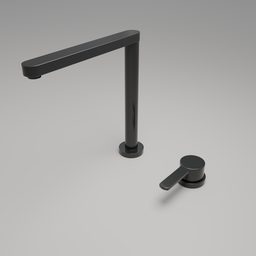
Label: appliances